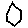
Label: hexagon